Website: home-depot
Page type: account-selection
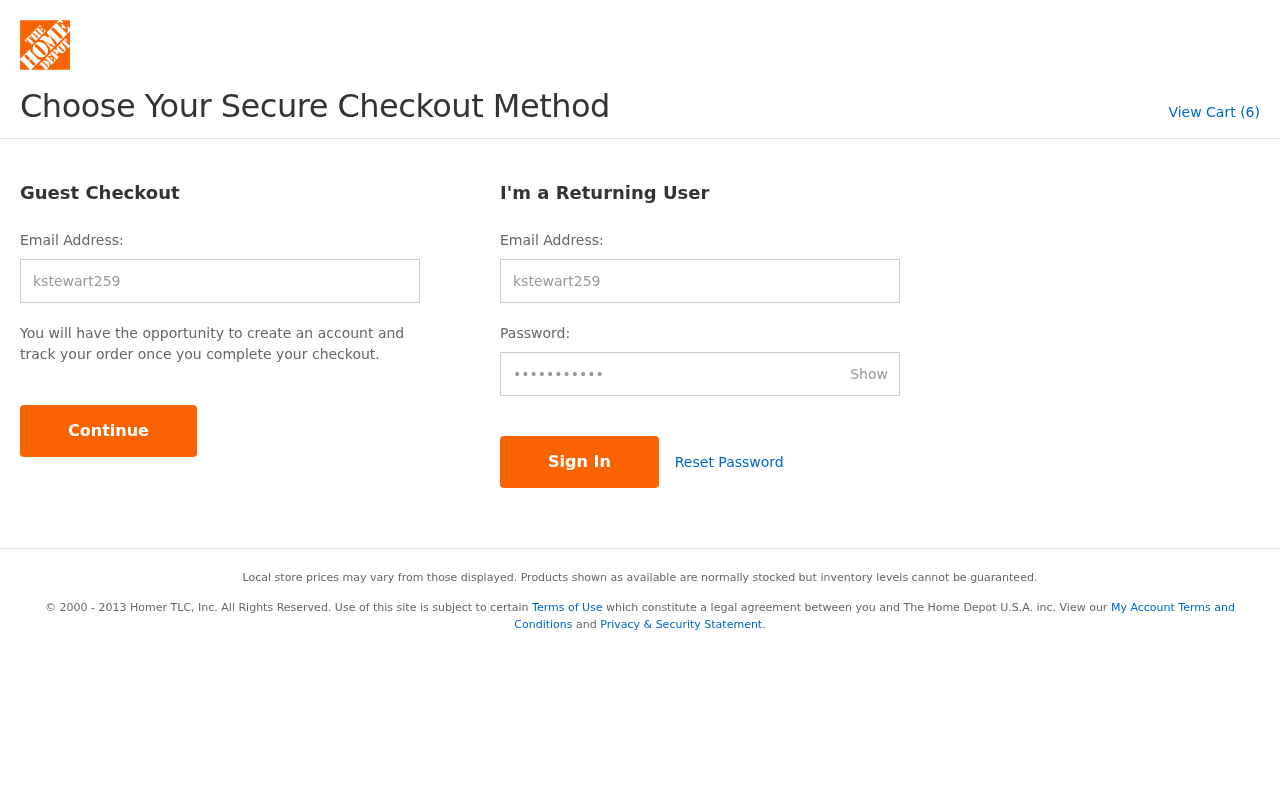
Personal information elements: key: PII_LOGIN_USERNAME
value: kstewart259
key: PII_LOGIN_USERNAME2
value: kstewart259
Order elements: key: ORDER_NUM_ITEMS
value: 6